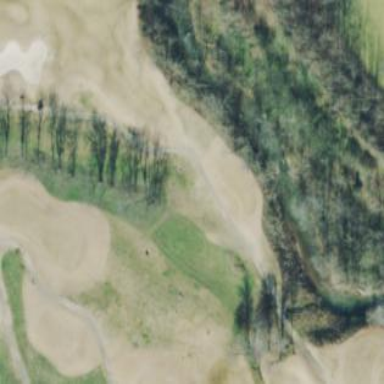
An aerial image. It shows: Scenic golf fairway.